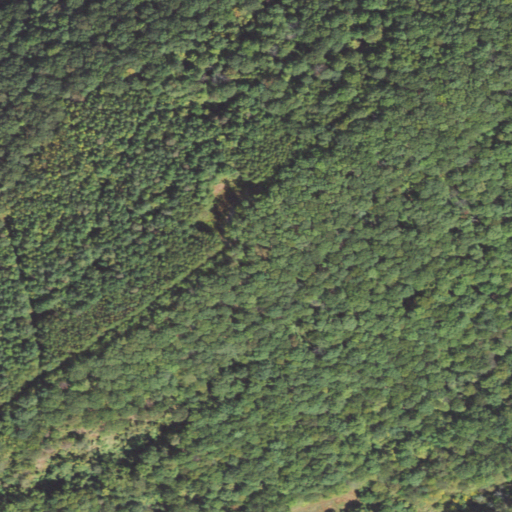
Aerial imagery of ridge(s) in Pennsylvania named Chestnut Ridge containing deciduous forest, pasture, and mixed forest